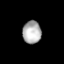
Tissue: prostate
Cell type: T cells
Senescence score: 0.2212
Nuclear area (px): 411
Mean DAPI intensity: 176.221